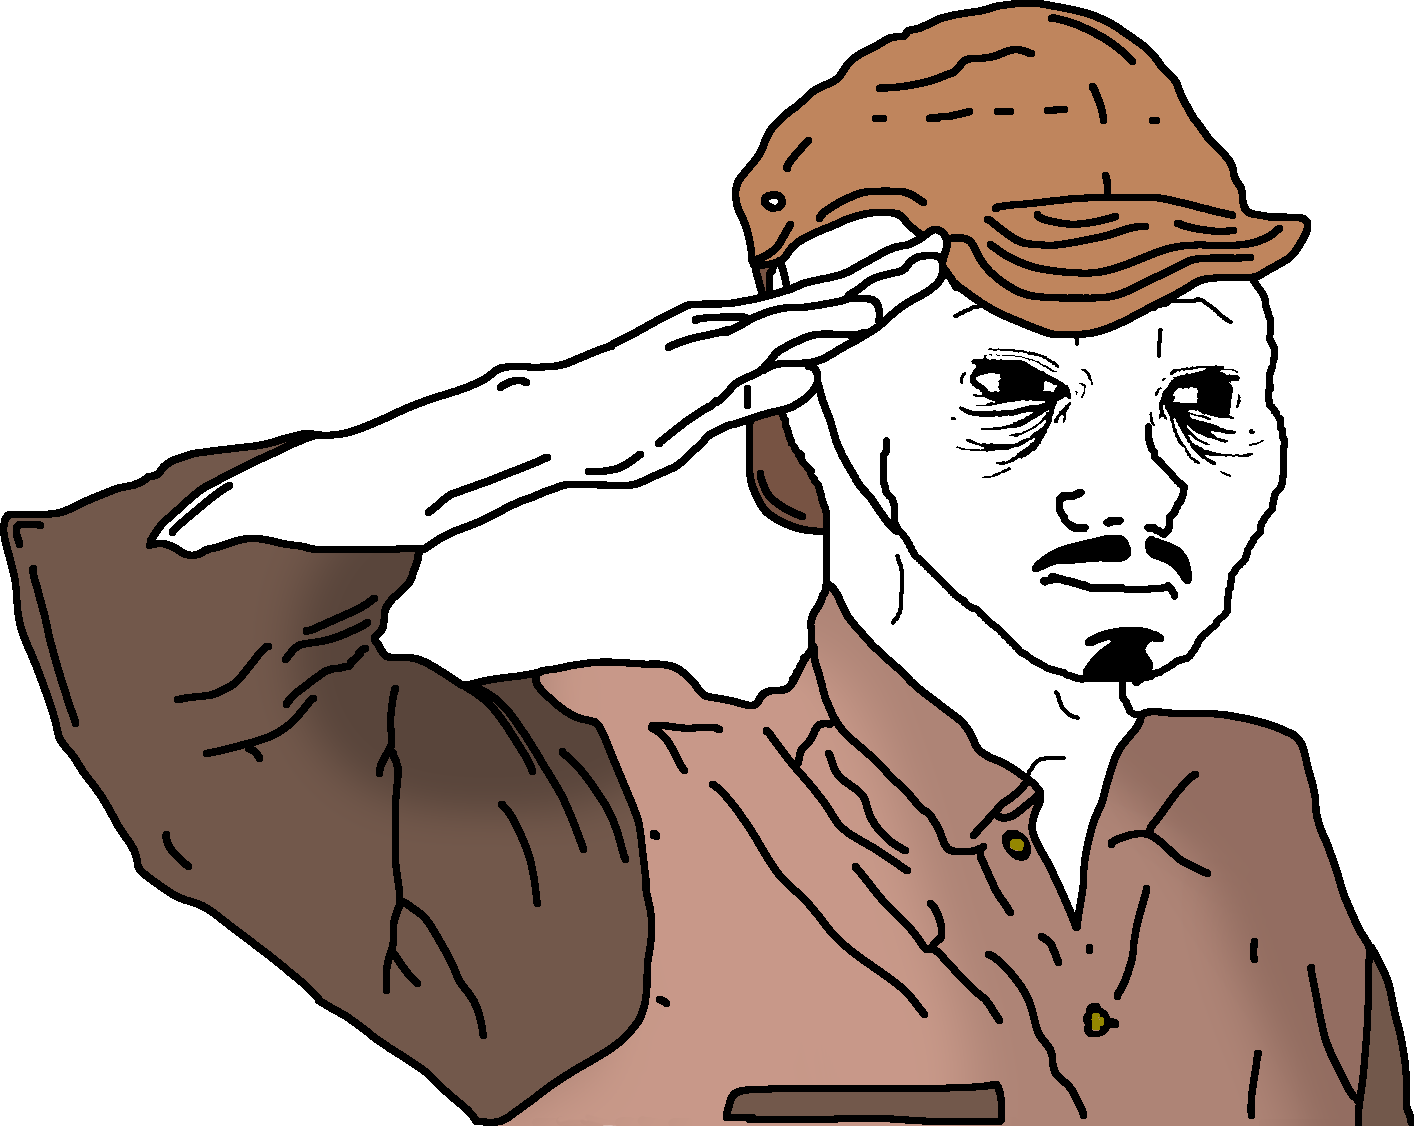
Label: 5_Tired_Wojak